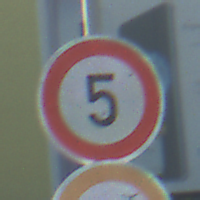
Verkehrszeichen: Geschwindigkeit5
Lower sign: VerbotUeberholenEinspurigeFahrzeuge
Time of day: MorningAfternoon
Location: Outdoor (Suburban)
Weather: PartlyCloudy
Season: NotSpecified
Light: Natural